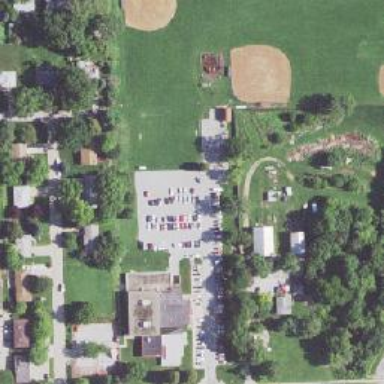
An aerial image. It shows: School.